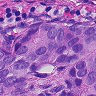
Metastatic tissue present: yes